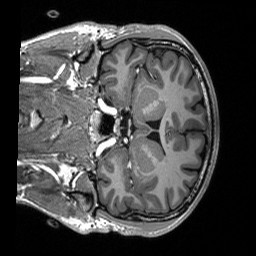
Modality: T1w
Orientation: coronal
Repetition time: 8 s
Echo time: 0.066 s